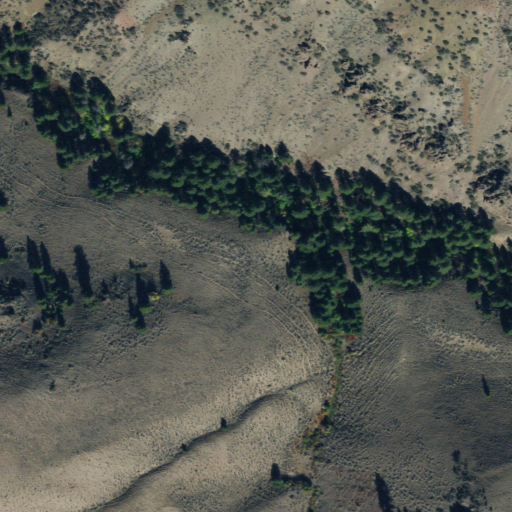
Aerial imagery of valley in Idaho named Black Canyon containing shrub and evergreen forest